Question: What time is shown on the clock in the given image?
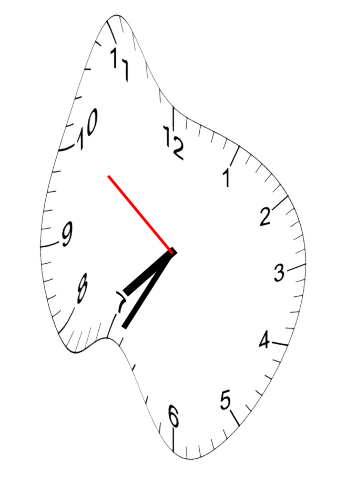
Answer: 07:34:51